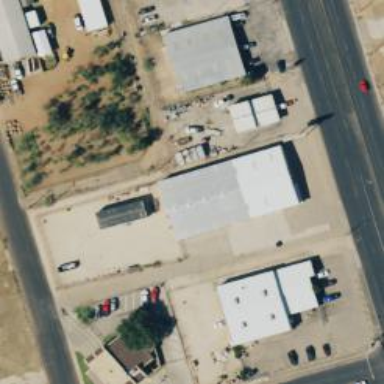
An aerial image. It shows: Alley classified as service road.